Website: walmart
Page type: payment
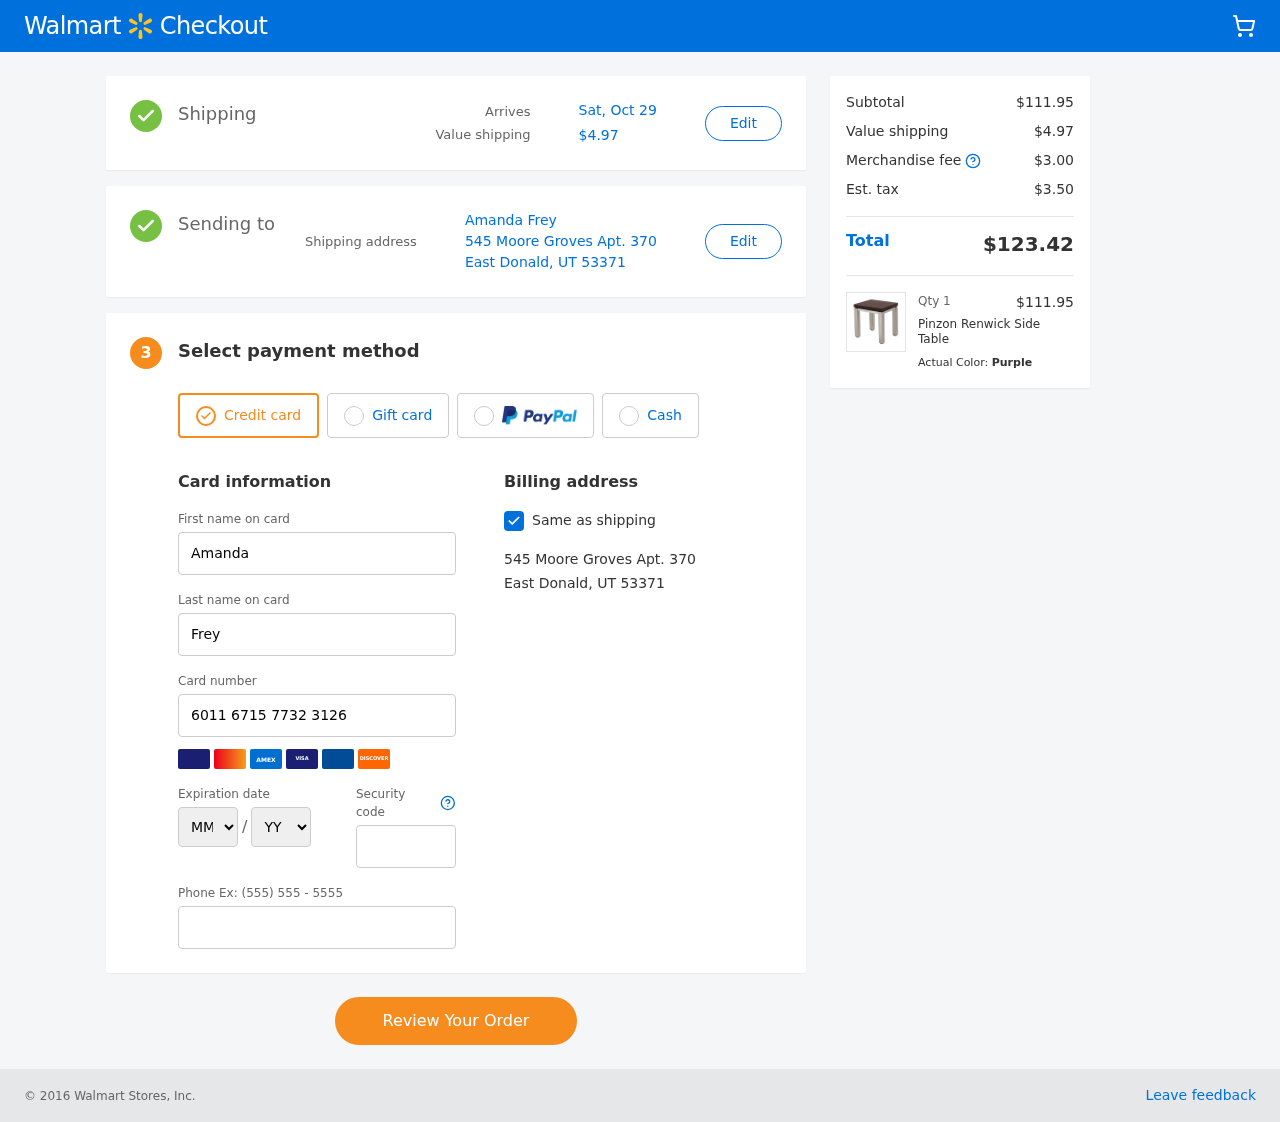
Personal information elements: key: PII_CARD_EXPIRY_MONTH
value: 09
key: PII_CARD_EXPIRY_YEAR
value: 30
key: PII_CITY_STATE_ZIP
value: East Donald, UT 53371
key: PII_FULLNAME
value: Amanda Frey
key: PII_STREET
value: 545 Moore Groves Apt. 370
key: PII_FIRSTNAME
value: Amanda
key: PII_LASTNAME
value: Frey
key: PII_CARD_NUMBER
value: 6011 6715 7732 3126
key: PII_CARD_CVV
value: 655
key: PII_PHONE
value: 7673657216
Product elements: key: PRODUCT1_NAME
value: Pinzon Renwick Side Table
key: PRODUCT1_PRICE
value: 111.95
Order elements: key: ORDER_DELIVERY_DATE
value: Sat, Oct 29
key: ORDER_SHIPPING_COST
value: $4.97
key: ORDER_SUBTOTAL
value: $111.95
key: ORDER_MERCHANDISE_FEE
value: $3.00
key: ORDER_TAX
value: $3.50
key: ORDER_TOTAL
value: $123.42
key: ORDER_NUM_ITEMS
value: Qty 1